Question: im looking for some tips and hints how i can build up my Application in a good way.
So here are some informations: I have at the moment the Mainwindow designed with a grid which holds 4 frames. its looking like this.

At the top is a menu which let you select the different Pages. I have for the main area about 8 pages for e.g. a settings page and 4 content pages. The Sidebar displays some additional informations which can be choosen by the user and the bottom shows only a page when 1 of the content pages are opened.
So my content pages have ViewModels behind to fill them and im trying to use commands in the near future when im understand all features of them ;). So im trying to use the MVVM way, but im very new at this.
I don't really need a navigation menu like it is given from navigation windows.
So is it the best way for an application like that to use Frames or are there any better solutions?
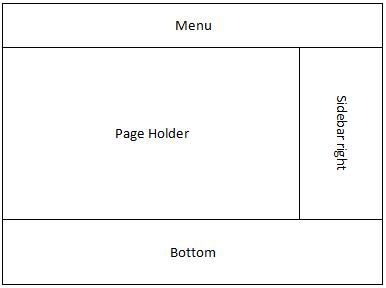
Answer: Frames support the built-in navigation infrastructure of WPF so they're a good choice if you plan to use that. It does have some problems (at least some people think so, including me) but for simple/small applications it will do just fine. Of course they'll also work if you want to roll your own light-weight navigation system, like I usually do. I generally navigate by sending instances of ViewModels around and setting them as the contents of windows or content controls, and letting DataTemplates 'dress' them up as they are defined in the views. For larger projects I'd always recommend one of the awesome frameworks which include navigation systems like Prism or Magellan.
Basically it all depends on your requirements; there are a lot of ways to get it right. It's good that you're trying to use MVVM, try to stick with that and it will generally automatically guide you in a good direction.
I'd suggest using a docking library like AvalonDock to spice your application up a bit... however I have a bitter experience with it as it's MVVM-friendly. I recently spent the better part of a week wrestling with it to make it usable enough in a MVVM scenario and I'm not sure it can ever be done. There may be other libraries that handle things better, but (full-featured, like in Visual Studio) docking is a complicated matter so maybe don't go there. Sorry, I probably felt the need to vent after the AvalonDock frustrations.